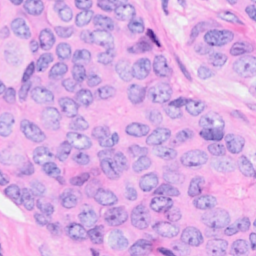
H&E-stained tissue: Breast